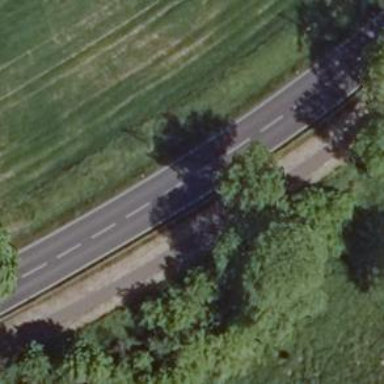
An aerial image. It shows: Asphalt road classified as primary highway.